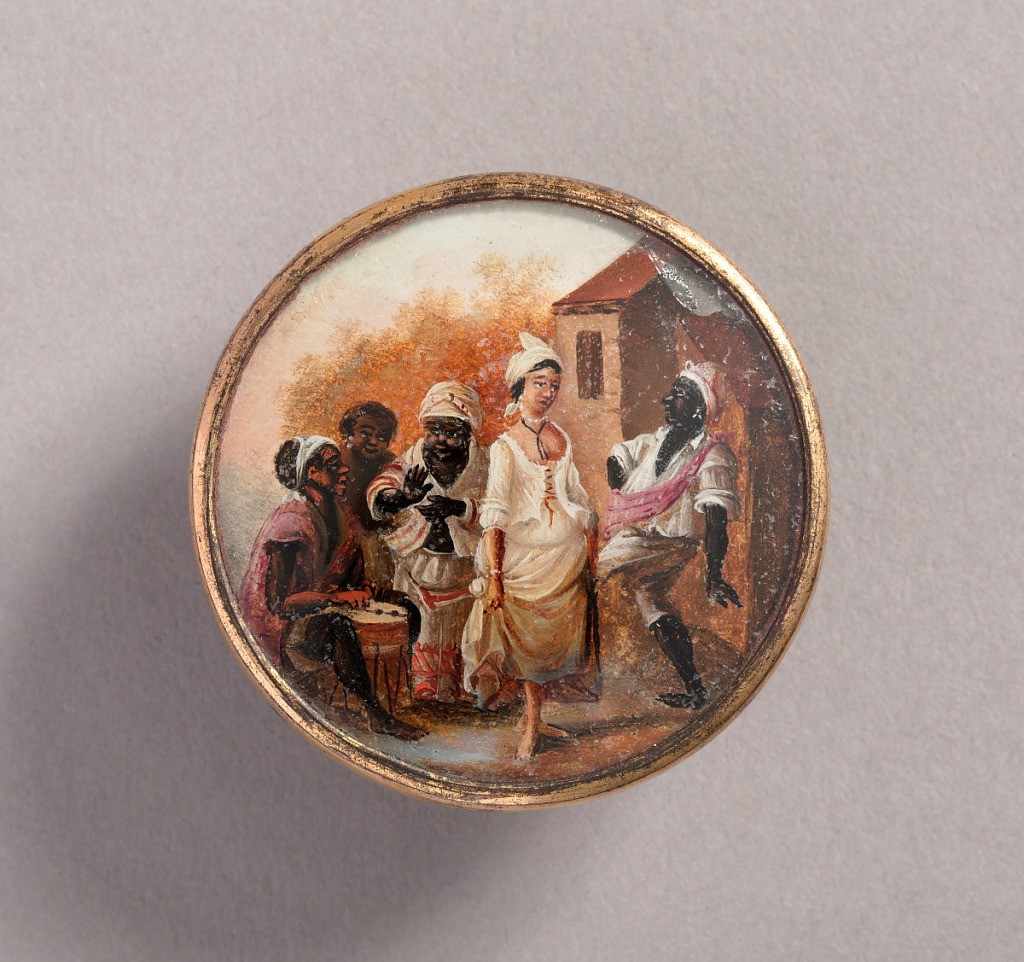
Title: Button
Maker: Agostino Brunias, Italian, ca. 1730–1796
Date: late 18th century
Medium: Gouache paint on tin verre fixé, ivory (backing), glass, gilt metal
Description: Button depicting scene of five figures outside near a large house. From left: a seated man, wearing a pink shirt, playing a drum, a woman with only head visible standing behind another woman, wear white with pink stripes, who claps [to the music]. In the foreground, a lighter skinned woman wearing an open corset and skirt dances with a man who wears white clothing and a pink sash.